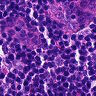
Metastatic tissue present: no